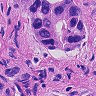
Metastatic tissue present: yes